Question: I want to alter some table on my database, this is a sql and error message. i have searched on db2 documentation and google, but I did not find it.

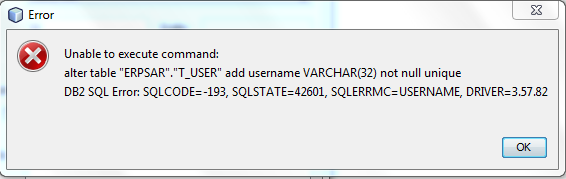
Answer: When you see a SQLCODE error message such as -193, it's the same as error message SQL0193. The easiest way to get help is to use a db2 command window and type
'''
db2 ? SQL193
'''
The message indicates that you can't add a not null column without a default. Include a default when you add the column, and then if you don't want a default value, then drop the default with a second alter table statement.
'''
SQL0193N
In an ALTER TABLE statement, the column column-name has been specified as NOT NULL and either the DEFAULT clause was not specified or was specified as DEFAULT NULL.
Explanation
When new columns are added to a table that already exists, a value must be assigned to that new column for all existing rows. By default, the null value is assigned. However, since the column has been defined as NOT NULL, a default value other than null must be defined.
User response
Either remove the NOT NULL restriction on the column or provide a default value other than null for the column.
sqlcode: -193
sqlstate: 42601
Parent topic: SQL Messages
'''
Message topic